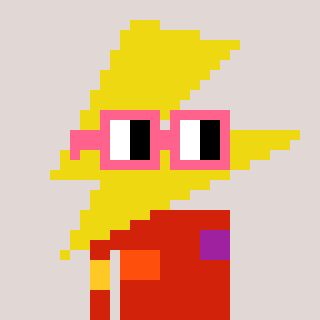
a pixel art character with square pink glasses, a lightning bolt-shaped head and a red-colored body on a warm background